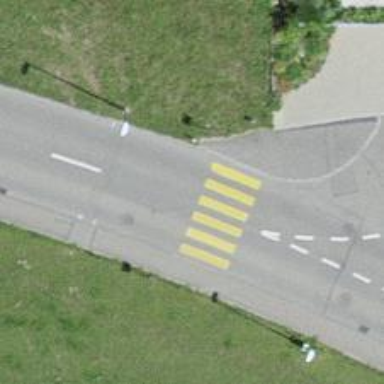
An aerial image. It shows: Tertiary road with asphalt surface. The road has designated cycle lane on the left.